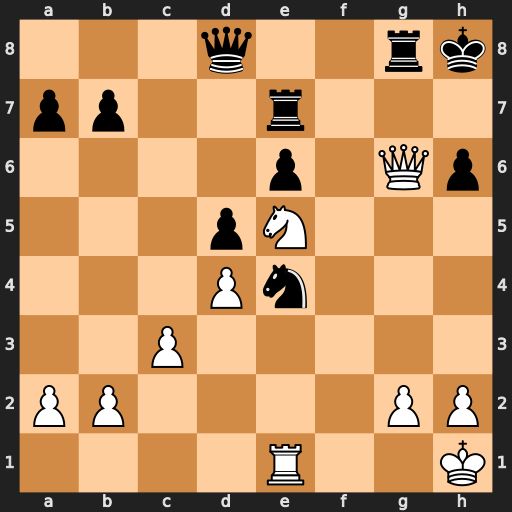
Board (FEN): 3q2rk/pp2r3/4p1Qp/3pN3/3Pn3/2P5/PP4PP/4R2K
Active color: w
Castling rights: -
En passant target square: -
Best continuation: Qxh6+ Rh7 Nf7#